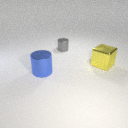
large yellow metal cube behind large blue metal cylinder